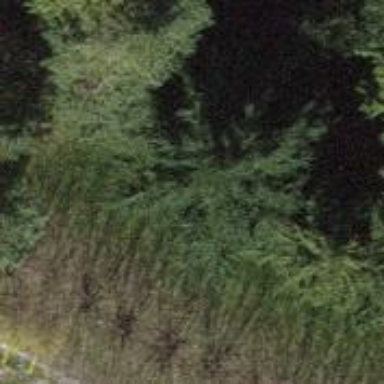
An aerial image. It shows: Urban tree with needle-leaved evergreen.